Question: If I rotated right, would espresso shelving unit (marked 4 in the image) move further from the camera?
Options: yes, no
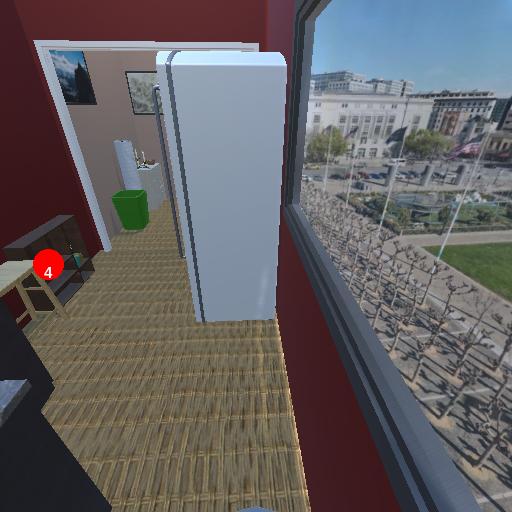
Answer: yes